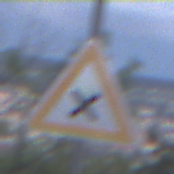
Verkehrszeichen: KreuzungOderEinmuendung
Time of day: SunriseSunset
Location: Outdoor (Urban)
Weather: PartlyCloudy
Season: NotSpecified
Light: Natural